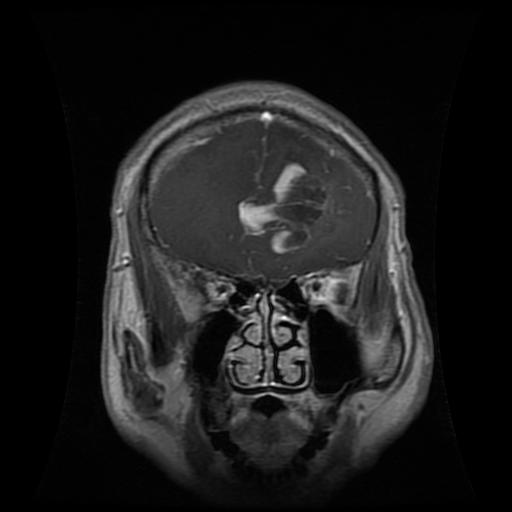
Label: glioma